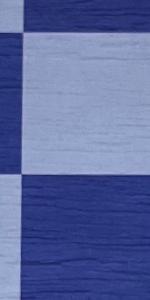
Label: Empty